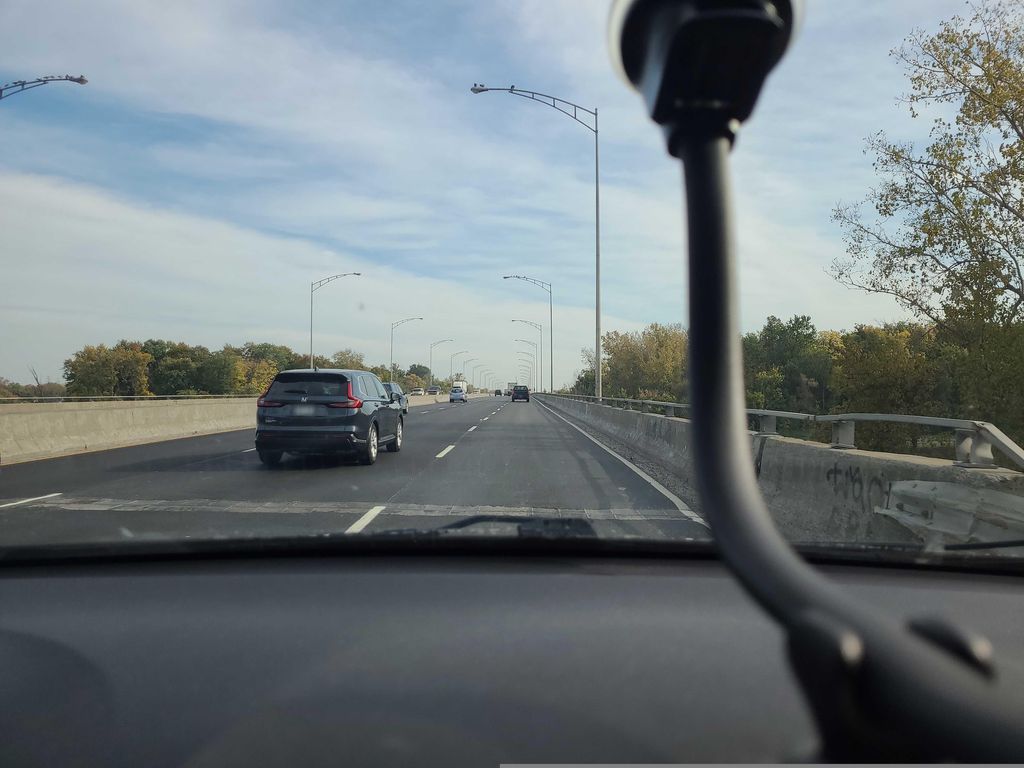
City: montreal